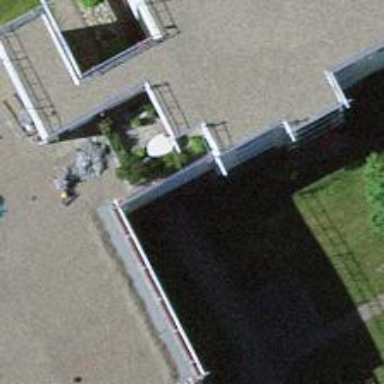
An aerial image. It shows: Footway made of paving stones.